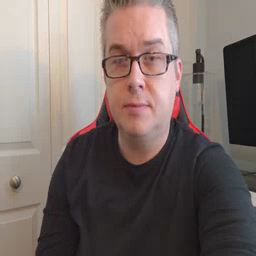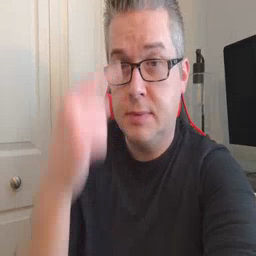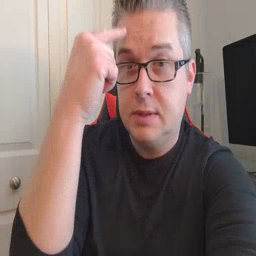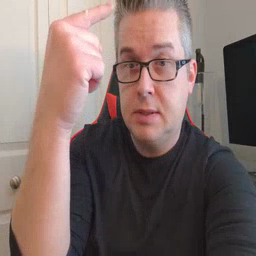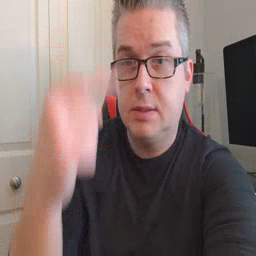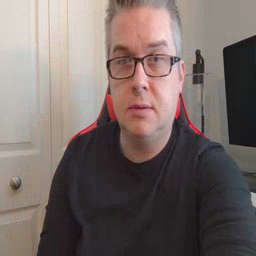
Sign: penny